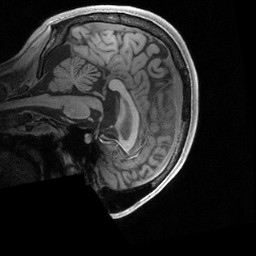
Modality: T1w
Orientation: sagittal
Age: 20
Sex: male
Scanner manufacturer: siemens
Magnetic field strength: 3 T
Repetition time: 2.4 s
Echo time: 0.00224 s